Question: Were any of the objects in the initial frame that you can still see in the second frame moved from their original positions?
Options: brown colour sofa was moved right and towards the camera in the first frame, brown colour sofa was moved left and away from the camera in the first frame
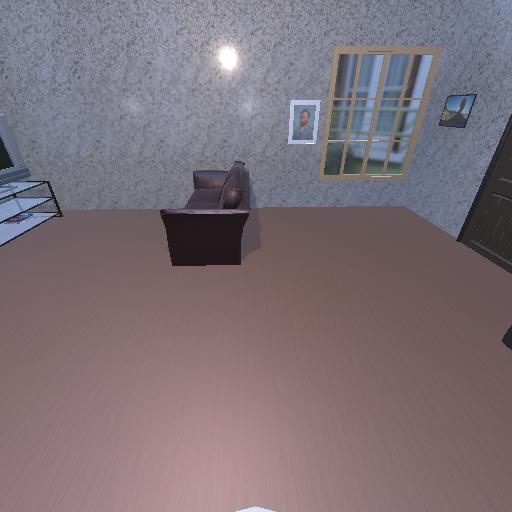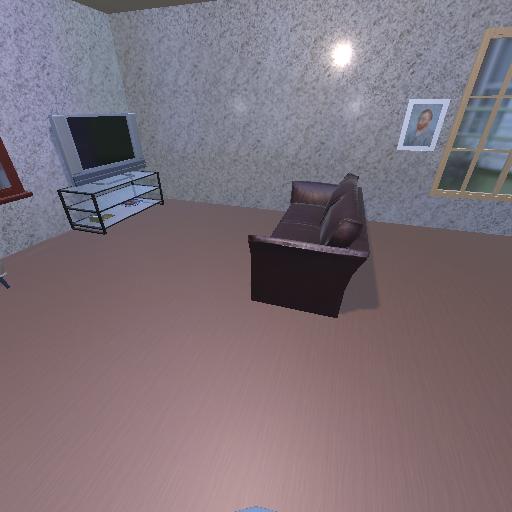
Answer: brown colour sofa was moved right and towards the camera in the first frame